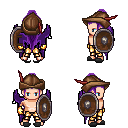
a pixel art fantasy rpg character, male body template, human, light skin, purple wings, gold greaves, purple extra-long topknot hairstyle, leather cap, gold gloves, gray slippers, shield, four views (front, back, left, right), 2x2 character sprite sheet, small pixel art, hard edges, no anti-aliasing